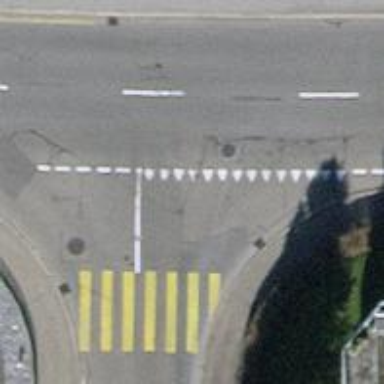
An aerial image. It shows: Road with "give way" sign.